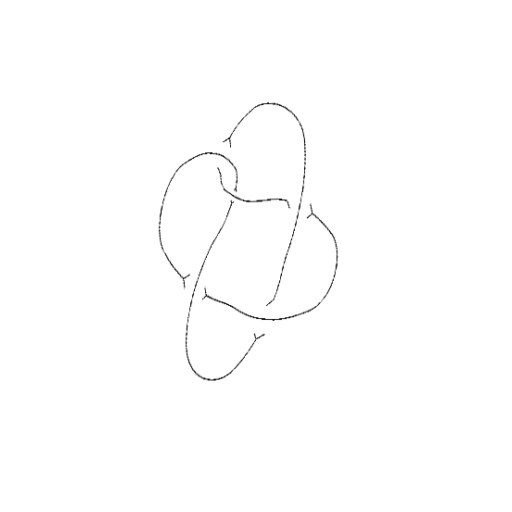
Crossing number: 5